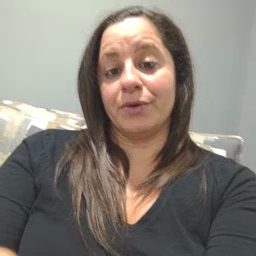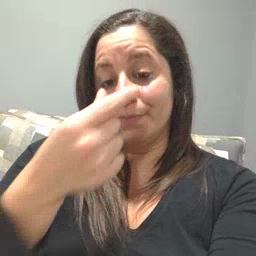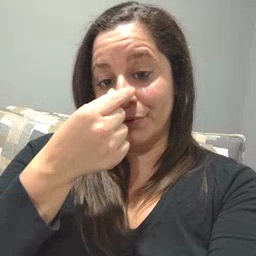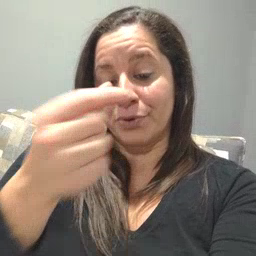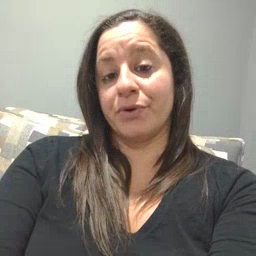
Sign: potty